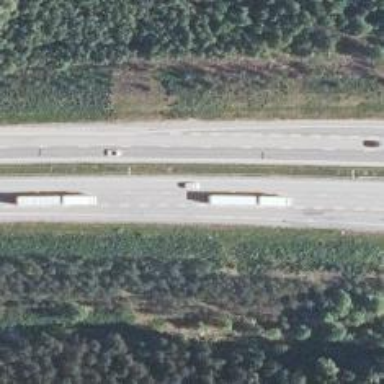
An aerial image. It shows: Asphalt motorway.